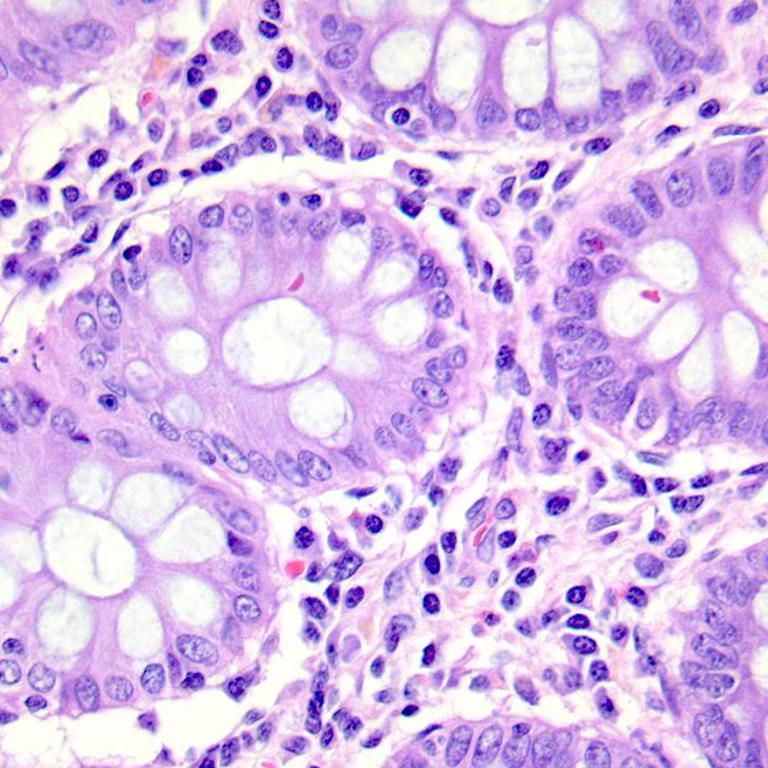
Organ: colon
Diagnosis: benign